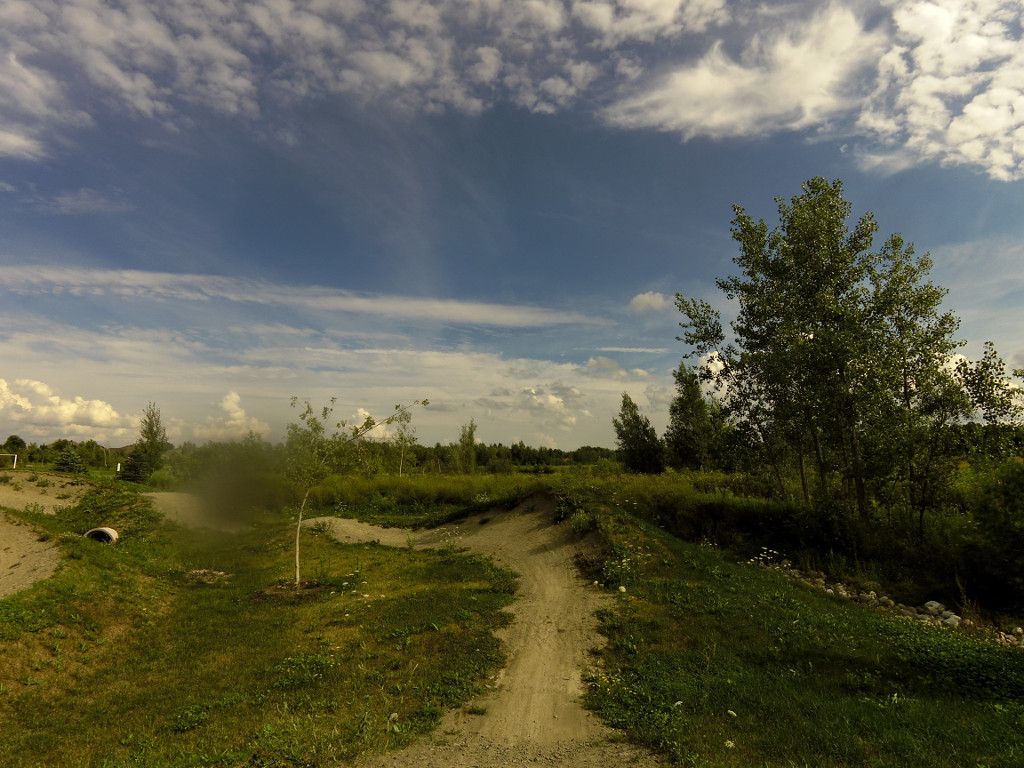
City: ottawa-gatineau